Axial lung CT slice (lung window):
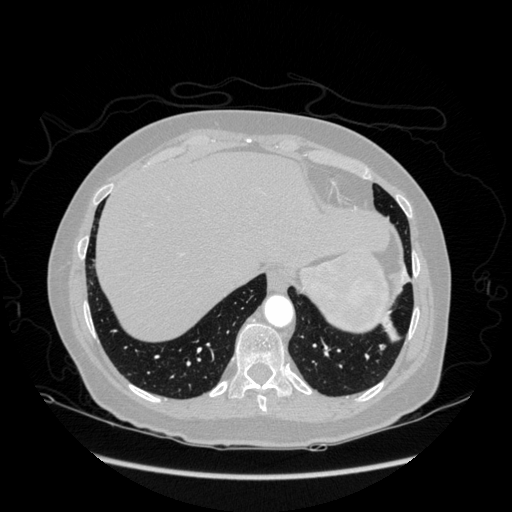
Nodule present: no